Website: lowes
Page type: added-to-cart
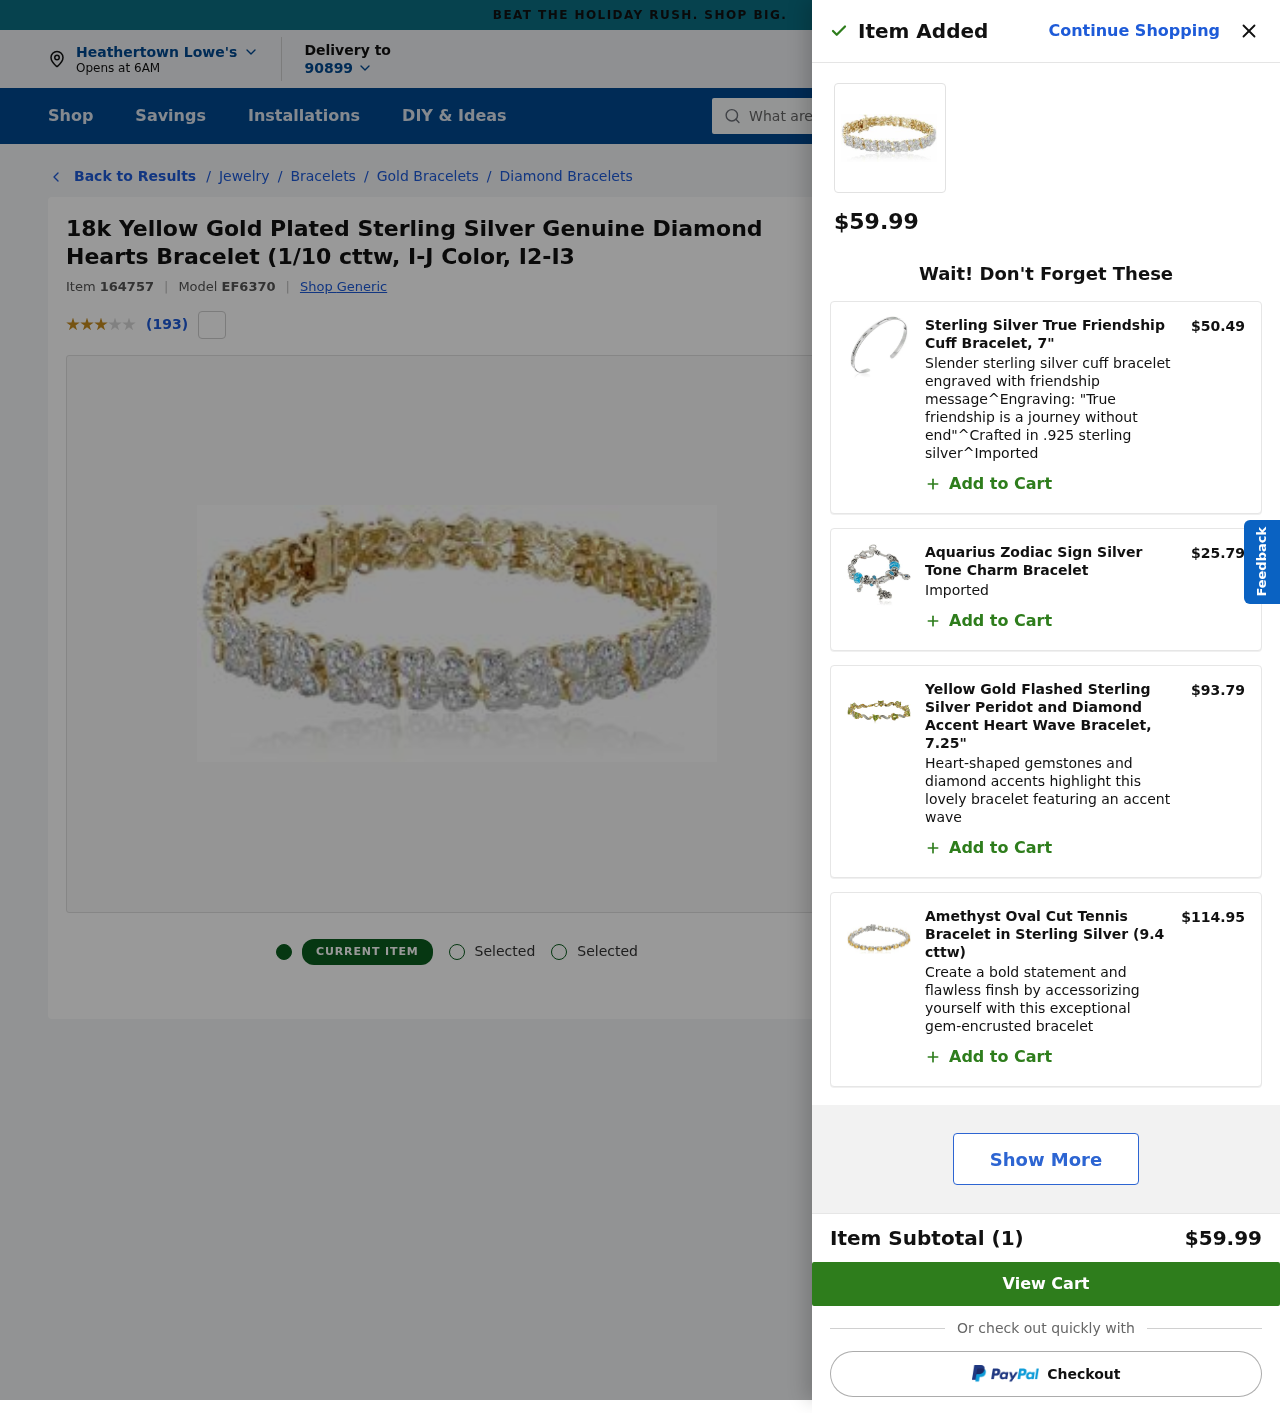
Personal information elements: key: PII_CITY
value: Heathertown
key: PII_POSTCODE
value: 90899
Product elements: key: PRODUCT1_BRAND
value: Generic
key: PRODUCT1_BREADCRUMB
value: Jewelry
Bracelets
Gold Bracelets
Diamond Bracelets
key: PRODUCT1_NAME
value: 18k Yellow Gold Plated Sterling Silver Genuine Diamond Hearts Bracelet (1/10 cttw, I-J Color, I2-I3
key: PRODUCT1_NUM_RATINGS
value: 193
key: PRODUCT1_PRICE
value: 59.99
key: PRODUCT1_RATING
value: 3.1
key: PRODUCT2_DESC
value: Slender sterling silver cuff bracelet engraved with friendship message^Engraving: "True friendship is a journey without end"^Crafted in .925 sterling silver^Imported
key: PRODUCT2_NAME
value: Sterling Silver True Friendship Cuff Bracelet, 7"
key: PRODUCT2_PRICE
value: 50.49
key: PRODUCT3_DESC
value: Imported
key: PRODUCT3_NAME
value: Aquarius Zodiac Sign Silver Tone Charm Bracelet
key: PRODUCT3_PRICE
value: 25.79
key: PRODUCT4_DESC
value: Heart-shaped gemstones and diamond accents highlight this lovely bracelet featuring an accent wave
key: PRODUCT4_NAME
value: Yellow Gold Flashed Sterling Silver Peridot and Diamond Accent Heart Wave Bracelet, 7.25"
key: PRODUCT4_PRICE
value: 93.79
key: PRODUCT5_DESC
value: Create a bold statement and flawless finsh by accessorizing yourself with this exceptional gem-encrusted bracelet
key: PRODUCT5_NAME
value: Amethyst Oval Cut Tennis Bracelet in Sterling Silver (9.4 cttw)
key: PRODUCT5_PRICE
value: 114.95
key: PRODUCT1_ITEM_ID
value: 164757
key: PRODUCT1_MODEL_ID
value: EF6370
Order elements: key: ORDER_NUM_ITEMS
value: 1
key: ORDER_SUBTOTAL
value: $59.99
Search elements: key: HEADER_SEARCH
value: What are you looking for?